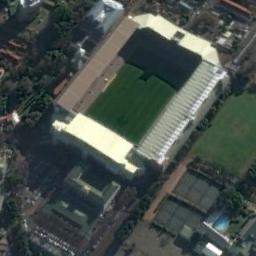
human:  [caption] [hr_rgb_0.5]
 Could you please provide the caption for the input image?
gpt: Square stadium next to residential area, Lawn and vegetation .

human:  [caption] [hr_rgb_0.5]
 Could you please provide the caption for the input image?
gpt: The stadium is on the grass next to some buildings and trees .

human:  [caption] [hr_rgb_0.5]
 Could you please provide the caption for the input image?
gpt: There are many buildings of different shapes and sizes next to the stadium .

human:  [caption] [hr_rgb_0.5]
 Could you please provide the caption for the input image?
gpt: The stadium's roof has wavy white signs .

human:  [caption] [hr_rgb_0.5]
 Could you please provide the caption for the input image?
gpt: There are some green trees and buildings beside the stadium .